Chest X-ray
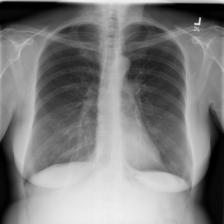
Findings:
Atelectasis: positive
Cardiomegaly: negative
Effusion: negative
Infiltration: negative
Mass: negative
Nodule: negative
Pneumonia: negative
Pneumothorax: negative
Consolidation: negative
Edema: negative
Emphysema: negative
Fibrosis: negative
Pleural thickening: negative
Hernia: negative